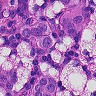
Metastatic tissue present: yes